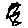
Label: hexagon